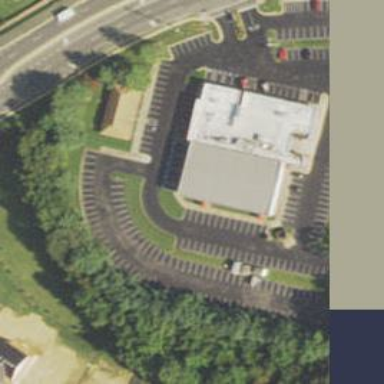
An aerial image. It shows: Parking space.